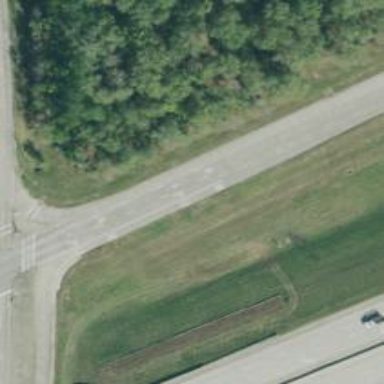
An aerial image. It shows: Secondary road with frontage road.